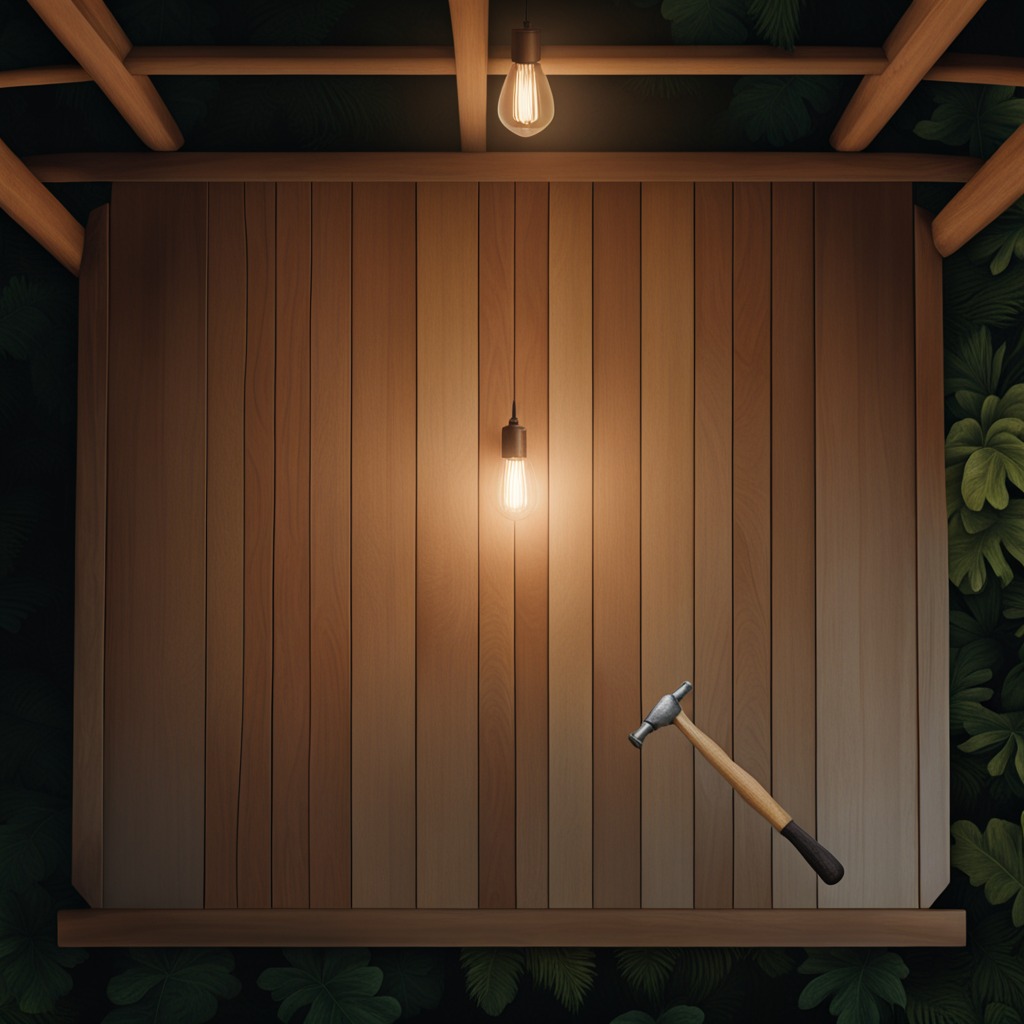
A hammer lying on a wooden table inside a jungle field workshop tent at night